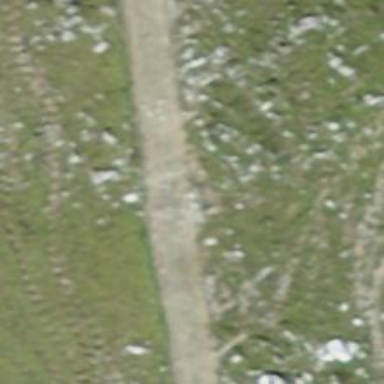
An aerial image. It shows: Unpaved track road with grade3 tracktype.